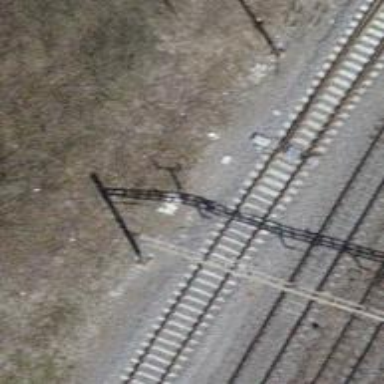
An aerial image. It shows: Railway switch.